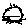
Label: sun